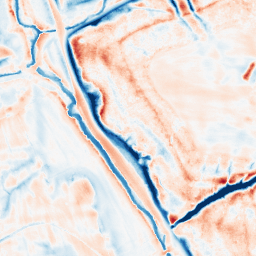
Category: trend_removal
Decomposition family: local_polynomial
Decomposition parameters: window_size: 21
degree: 1
Upsampling method: bicubic_3x
Upsampling parameters: scale: 3
Upsampling scale: 3